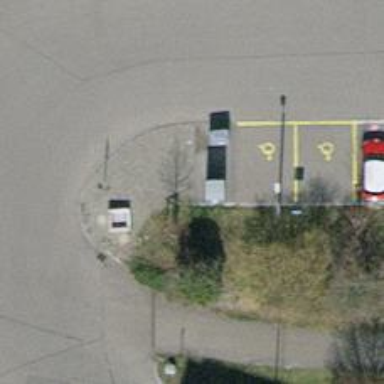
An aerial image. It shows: Recycling container in the area designated for recycling.